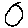
Label: circle